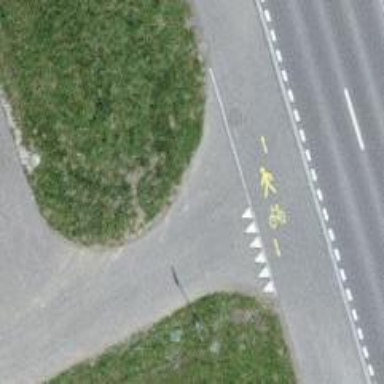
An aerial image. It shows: Road with "give way" sign.